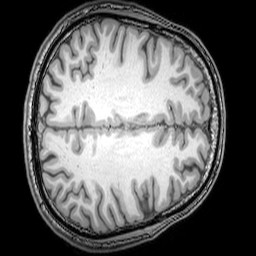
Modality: T1w
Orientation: axial
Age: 26
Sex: male
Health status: healthy
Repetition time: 0.081 s
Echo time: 0.037 s